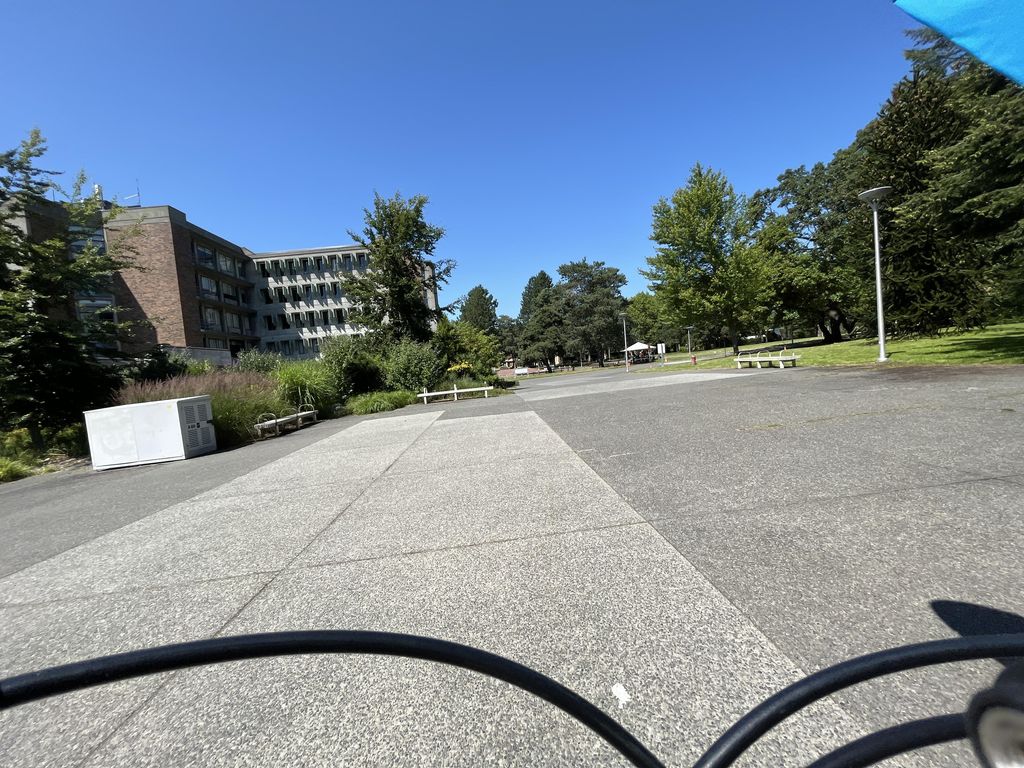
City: victoria